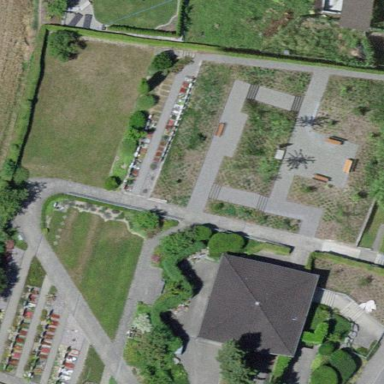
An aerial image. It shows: Cemetery.